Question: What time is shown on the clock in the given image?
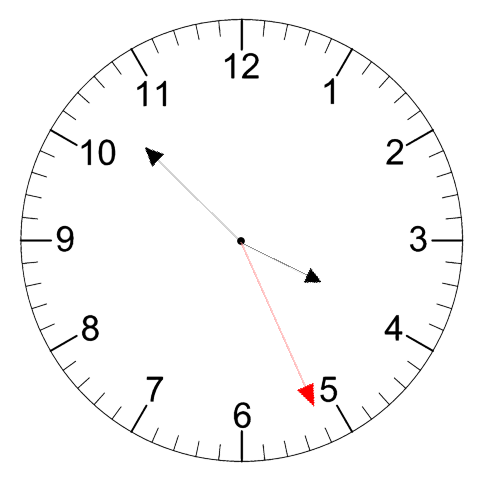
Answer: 03:52:26